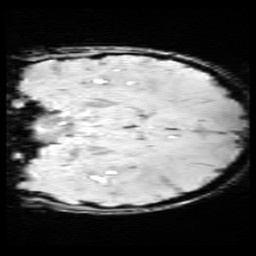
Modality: SWI
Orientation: coronal
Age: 9
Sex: female
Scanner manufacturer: siemens
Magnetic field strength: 3 T
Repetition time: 0.027 s
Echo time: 0.02 s